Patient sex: M
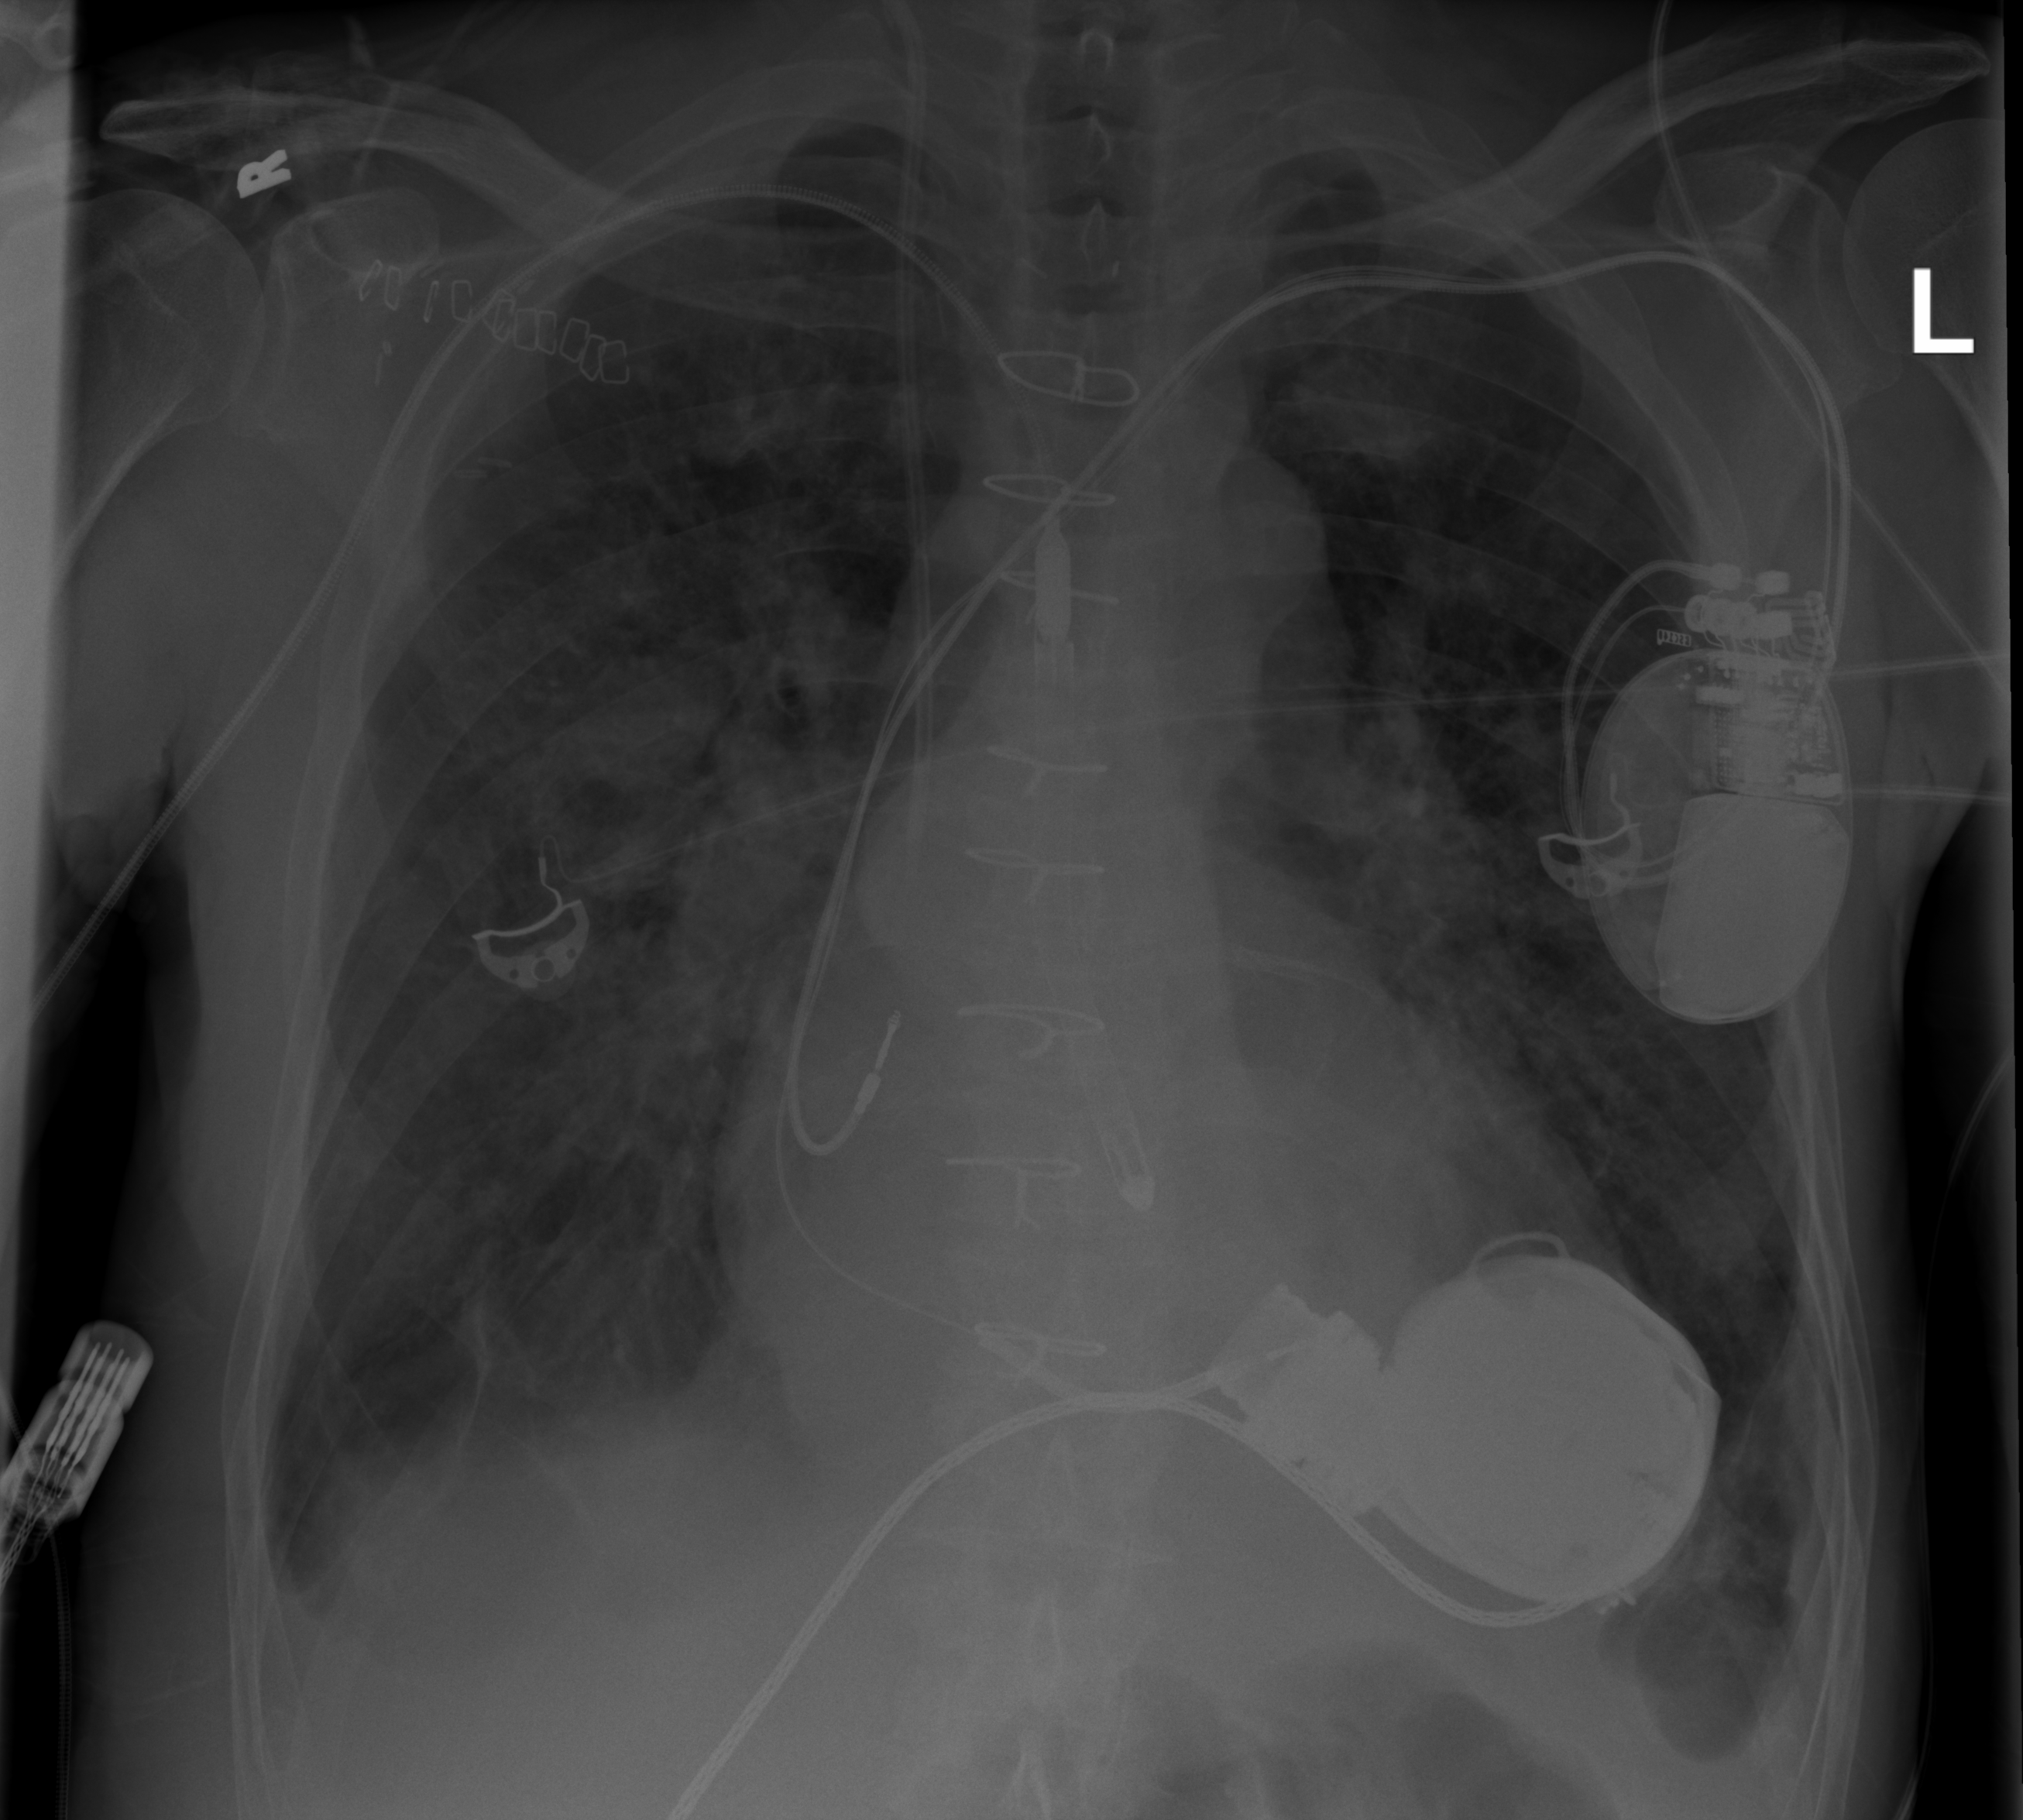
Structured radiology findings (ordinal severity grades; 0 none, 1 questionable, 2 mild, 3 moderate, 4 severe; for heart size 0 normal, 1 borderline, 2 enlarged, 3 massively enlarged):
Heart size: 2
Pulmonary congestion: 2
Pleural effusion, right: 2
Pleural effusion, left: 2
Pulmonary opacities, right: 2
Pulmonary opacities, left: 2
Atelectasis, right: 2
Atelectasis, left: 2